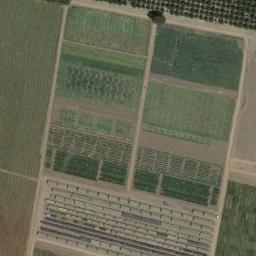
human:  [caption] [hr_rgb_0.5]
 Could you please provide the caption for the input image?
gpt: There are many crops in rectangular farmlands .

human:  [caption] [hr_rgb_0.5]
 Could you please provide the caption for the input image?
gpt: Many neatly arranged dark green, light green and tan mixed rectangular farmlands of different sizes .

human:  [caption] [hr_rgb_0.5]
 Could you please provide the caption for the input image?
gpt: There are some green and bare rectangular farmland .

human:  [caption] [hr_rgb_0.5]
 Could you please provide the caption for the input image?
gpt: Several green rectangular farmlands are neatly arranged on the ground .

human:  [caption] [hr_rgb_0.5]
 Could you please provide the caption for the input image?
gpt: There are some green rectangular farmlands .